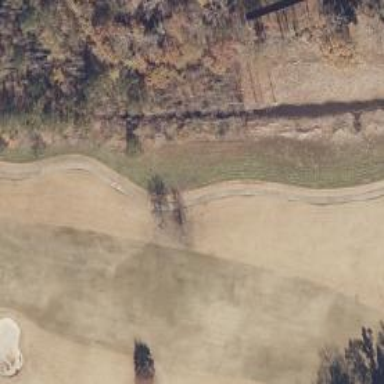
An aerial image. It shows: Footway that doubles as golf path.